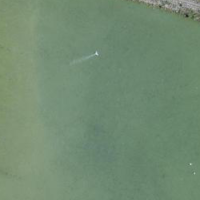
EUNIS habitat code: 14
Species observed at this site:
Sterna hirundo